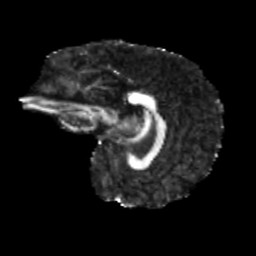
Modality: FA
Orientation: sagittal
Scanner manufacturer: siemens
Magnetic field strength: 3 T
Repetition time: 4 s
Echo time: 0.0594 s